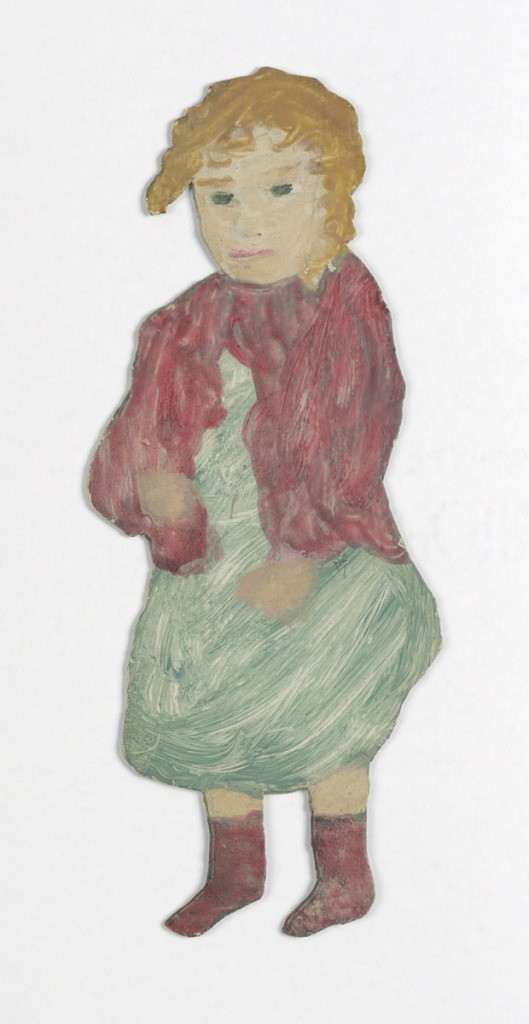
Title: Figure Toy
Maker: Harriet Blackstone, American, 1864–1939
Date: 1922
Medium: Brush and oil, graphite on board
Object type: Paper doll
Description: Paper doll of a female figure wearing a green dress.